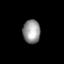
Tissue: prostate
Cell type: Myeloid cells
Senescence score: 0.7039
Nuclear area (px): 400
Mean DAPI intensity: 151.542